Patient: sex M, age 45
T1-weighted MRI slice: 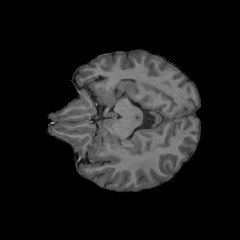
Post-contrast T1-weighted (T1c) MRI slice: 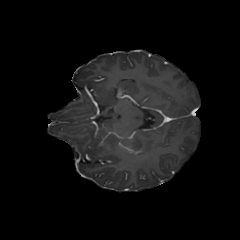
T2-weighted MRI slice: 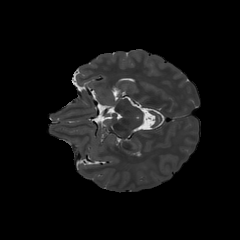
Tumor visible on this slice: no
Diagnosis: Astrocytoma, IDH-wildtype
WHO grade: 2